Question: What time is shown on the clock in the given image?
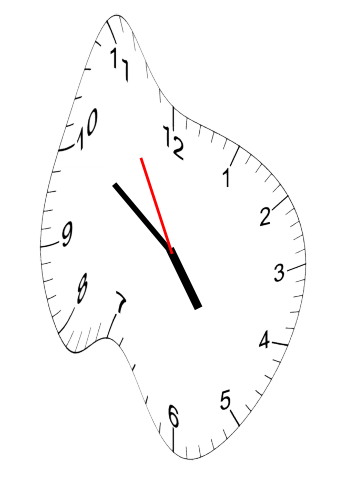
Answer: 04:50:55